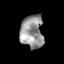
Tissue: skin
Cell type: Endothelial cells
Senescence score: 0.2428
Nuclear area (px): 739
Mean DAPI intensity: 149.123